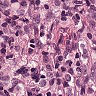
Metastatic tissue present: yes